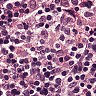
Metastatic tissue present: no